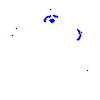
Particle: pion